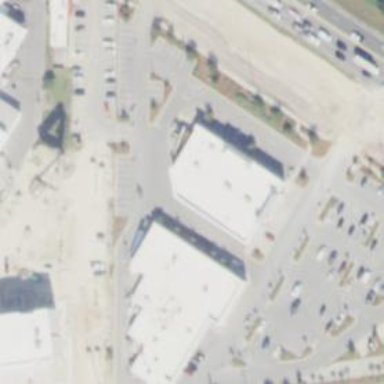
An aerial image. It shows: Building that is pharmacy providing healthcare services.